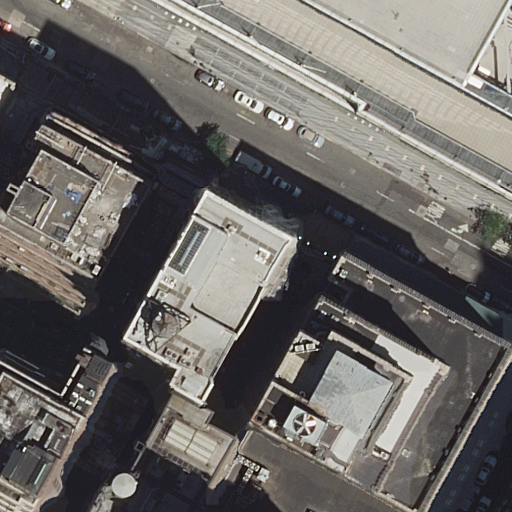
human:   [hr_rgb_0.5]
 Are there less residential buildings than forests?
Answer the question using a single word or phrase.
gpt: no

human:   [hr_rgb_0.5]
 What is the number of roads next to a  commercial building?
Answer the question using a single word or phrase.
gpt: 0

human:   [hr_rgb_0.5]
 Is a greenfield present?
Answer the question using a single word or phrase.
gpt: no

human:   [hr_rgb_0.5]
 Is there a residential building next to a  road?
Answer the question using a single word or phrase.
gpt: yes

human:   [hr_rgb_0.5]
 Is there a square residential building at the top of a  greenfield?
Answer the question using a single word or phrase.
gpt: no

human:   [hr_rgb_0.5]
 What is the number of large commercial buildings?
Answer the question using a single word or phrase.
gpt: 0

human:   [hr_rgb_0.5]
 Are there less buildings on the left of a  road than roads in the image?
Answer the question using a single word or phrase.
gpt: no

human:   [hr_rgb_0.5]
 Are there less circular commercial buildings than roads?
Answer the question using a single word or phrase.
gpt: yes

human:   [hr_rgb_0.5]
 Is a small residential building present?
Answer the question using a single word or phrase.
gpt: yes

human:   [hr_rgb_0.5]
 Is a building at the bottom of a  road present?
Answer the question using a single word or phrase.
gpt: yes

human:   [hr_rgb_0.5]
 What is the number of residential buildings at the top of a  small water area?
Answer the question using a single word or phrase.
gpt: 0

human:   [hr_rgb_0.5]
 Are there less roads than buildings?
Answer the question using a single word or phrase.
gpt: yes

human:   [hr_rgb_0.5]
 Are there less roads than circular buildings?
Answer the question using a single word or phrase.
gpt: no

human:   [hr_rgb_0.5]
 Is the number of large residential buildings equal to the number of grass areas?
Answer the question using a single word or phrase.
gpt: no

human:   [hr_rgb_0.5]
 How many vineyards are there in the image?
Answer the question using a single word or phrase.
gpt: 0

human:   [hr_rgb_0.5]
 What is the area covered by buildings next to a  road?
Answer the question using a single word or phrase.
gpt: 4817m2

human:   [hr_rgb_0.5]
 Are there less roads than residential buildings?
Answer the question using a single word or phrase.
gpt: yes

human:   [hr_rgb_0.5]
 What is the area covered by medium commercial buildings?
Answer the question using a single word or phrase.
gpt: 0m2

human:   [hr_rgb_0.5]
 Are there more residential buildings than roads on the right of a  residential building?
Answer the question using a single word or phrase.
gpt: yes

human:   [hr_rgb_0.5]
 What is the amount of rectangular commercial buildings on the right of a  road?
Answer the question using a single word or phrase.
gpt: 0

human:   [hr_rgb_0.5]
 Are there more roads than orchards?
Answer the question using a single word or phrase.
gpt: yes

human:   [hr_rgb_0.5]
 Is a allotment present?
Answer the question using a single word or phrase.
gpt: no

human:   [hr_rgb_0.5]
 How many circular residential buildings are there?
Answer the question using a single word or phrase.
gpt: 0

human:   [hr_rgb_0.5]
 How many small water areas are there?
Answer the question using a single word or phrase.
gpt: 0

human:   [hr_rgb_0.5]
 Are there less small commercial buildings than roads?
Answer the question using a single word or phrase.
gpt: yes

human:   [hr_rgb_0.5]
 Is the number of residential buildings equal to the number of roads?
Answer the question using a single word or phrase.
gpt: no

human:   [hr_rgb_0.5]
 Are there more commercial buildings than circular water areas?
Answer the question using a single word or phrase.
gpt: no

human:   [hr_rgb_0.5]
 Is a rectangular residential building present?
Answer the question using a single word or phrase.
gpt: yes

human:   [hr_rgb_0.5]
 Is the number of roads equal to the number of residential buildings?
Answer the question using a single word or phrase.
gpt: no

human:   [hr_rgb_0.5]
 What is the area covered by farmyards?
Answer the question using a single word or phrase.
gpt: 0m2

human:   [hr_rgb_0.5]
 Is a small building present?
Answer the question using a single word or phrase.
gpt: yes

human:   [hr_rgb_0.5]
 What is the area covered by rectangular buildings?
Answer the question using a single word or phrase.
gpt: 3775m2

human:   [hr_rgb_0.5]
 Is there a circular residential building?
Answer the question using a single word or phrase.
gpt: no

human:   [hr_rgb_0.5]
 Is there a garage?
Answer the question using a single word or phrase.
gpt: no

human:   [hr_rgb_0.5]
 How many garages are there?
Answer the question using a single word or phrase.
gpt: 0

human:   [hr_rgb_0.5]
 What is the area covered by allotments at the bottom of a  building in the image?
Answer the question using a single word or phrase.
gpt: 0m2

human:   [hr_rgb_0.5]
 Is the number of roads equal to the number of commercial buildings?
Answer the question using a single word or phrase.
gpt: no